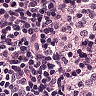
Metastatic tissue present: no